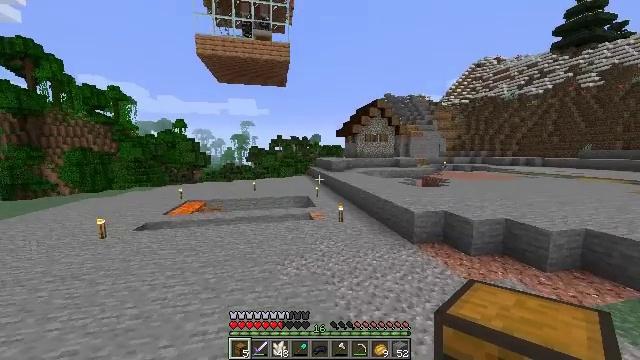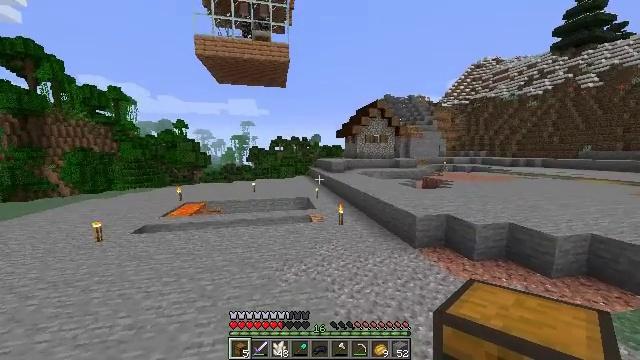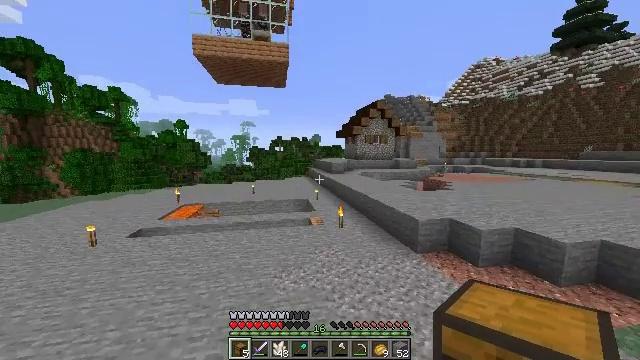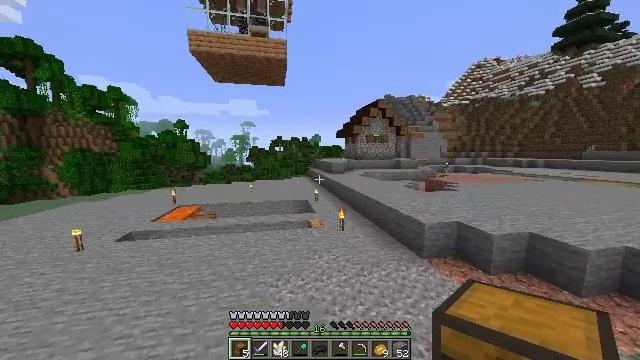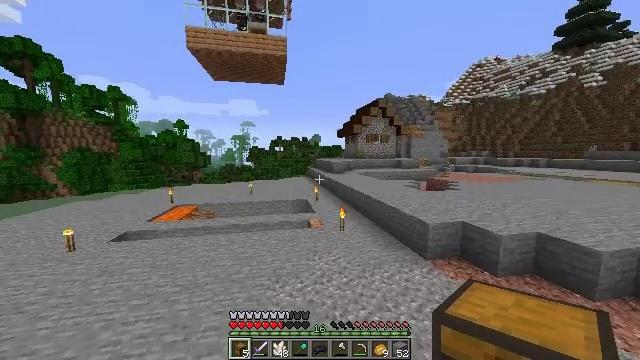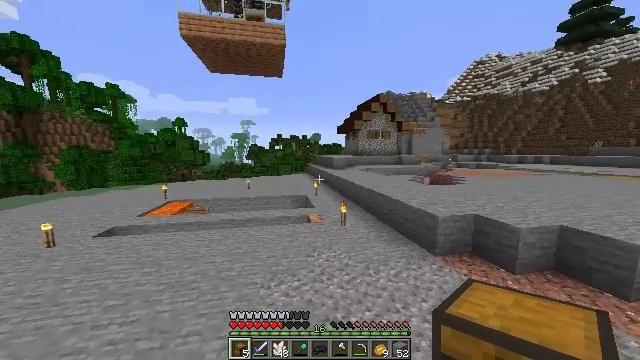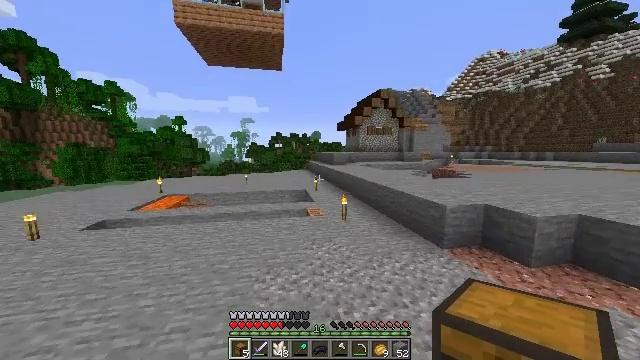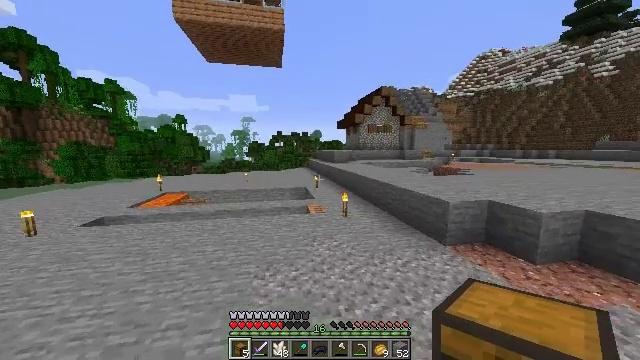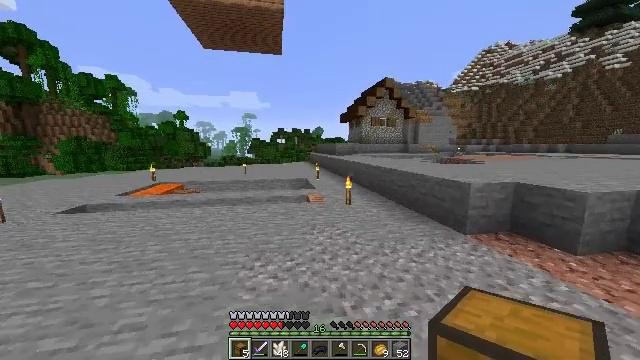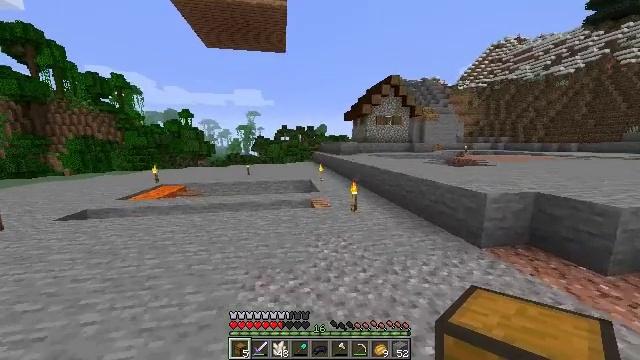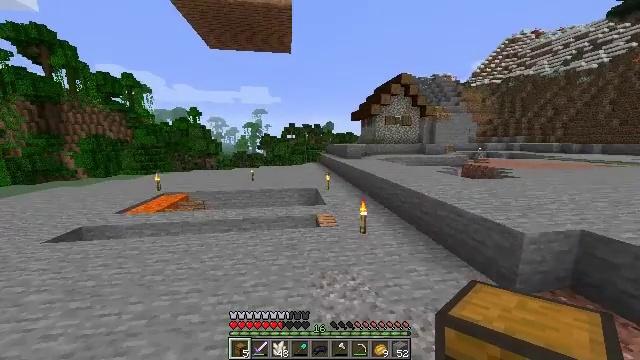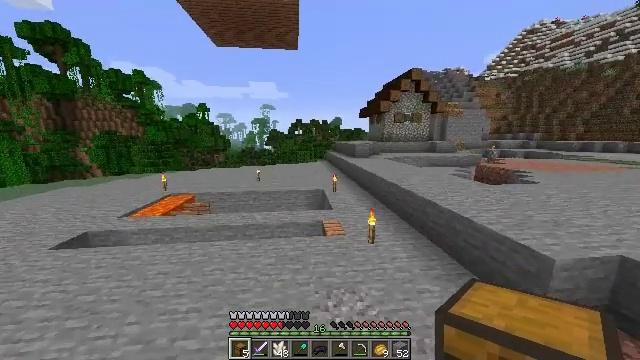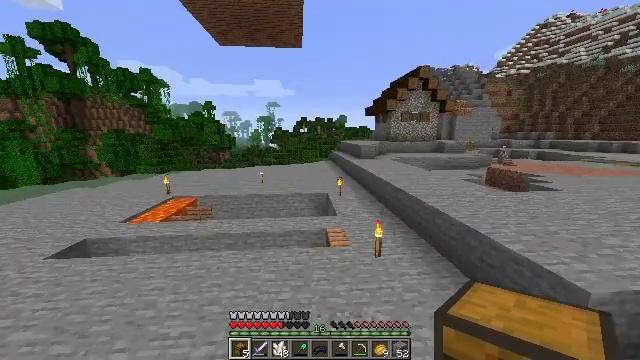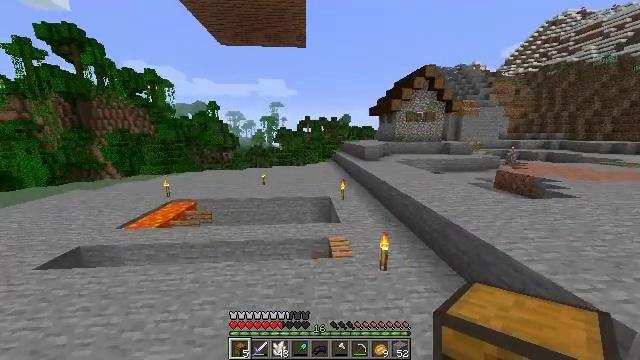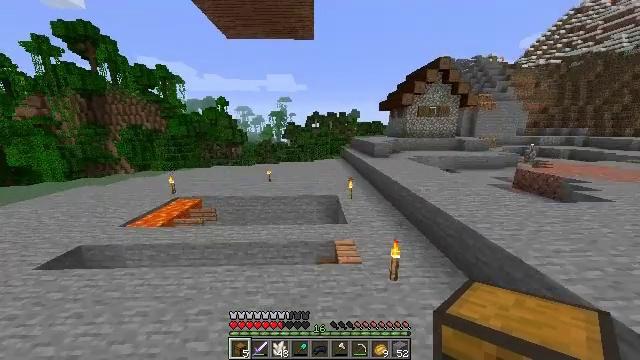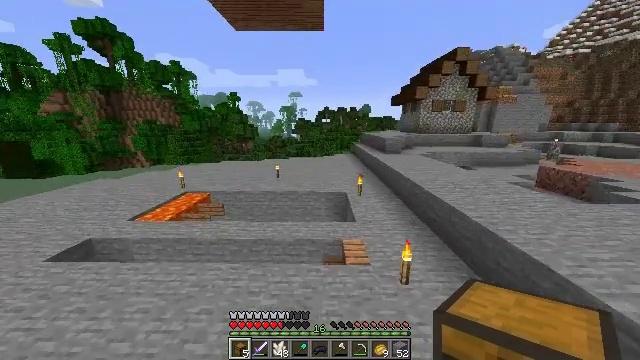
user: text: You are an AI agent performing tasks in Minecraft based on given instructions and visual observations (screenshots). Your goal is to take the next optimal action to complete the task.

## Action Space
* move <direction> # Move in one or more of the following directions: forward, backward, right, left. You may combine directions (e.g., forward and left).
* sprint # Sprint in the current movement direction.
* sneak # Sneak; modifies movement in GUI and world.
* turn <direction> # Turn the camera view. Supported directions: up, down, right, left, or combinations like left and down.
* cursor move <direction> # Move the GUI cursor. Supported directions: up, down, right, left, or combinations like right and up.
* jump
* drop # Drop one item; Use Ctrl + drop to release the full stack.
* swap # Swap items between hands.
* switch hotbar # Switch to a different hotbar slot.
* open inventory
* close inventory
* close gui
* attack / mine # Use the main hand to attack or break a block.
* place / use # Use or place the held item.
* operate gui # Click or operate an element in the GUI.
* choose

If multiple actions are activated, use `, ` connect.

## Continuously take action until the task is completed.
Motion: motion action
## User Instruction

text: Obtain a hopper using iron and a chest.
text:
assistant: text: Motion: move forward, jump
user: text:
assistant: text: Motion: move forward, jump
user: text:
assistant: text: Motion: move forward, jump
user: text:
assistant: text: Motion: move forward, jump
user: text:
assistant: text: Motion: move forward, sprint, jump
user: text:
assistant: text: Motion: move forward, sprint, jump
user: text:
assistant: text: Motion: move forward, sprint, jump
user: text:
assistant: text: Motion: move forward, sprint, jump
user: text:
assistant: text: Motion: move forward, turn left, jump
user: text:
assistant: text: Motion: move forward, turn left, jump
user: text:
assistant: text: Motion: move forward, turn left and down, jump
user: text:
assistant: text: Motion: move forward, turn left, jump
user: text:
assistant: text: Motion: move forward, jump
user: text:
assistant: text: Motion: move forward and move right, turn left and down
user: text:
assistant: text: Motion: move forward and move right, turn left and down
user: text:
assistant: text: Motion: move forward and move right, turn left
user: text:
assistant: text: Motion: move forward and move right, turn left and down
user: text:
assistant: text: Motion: move forward and move right, turn left and down
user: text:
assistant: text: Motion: move forward and move right, turn left and down
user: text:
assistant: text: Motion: move forward and move right, turn left and down
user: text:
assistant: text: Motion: move forward and move right, turn left and down
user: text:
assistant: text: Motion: move forward and move right, turn left and down
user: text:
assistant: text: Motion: move forward and move right, turn left and down
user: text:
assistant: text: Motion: move forward and move right, turn left and down
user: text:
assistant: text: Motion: move forward and move right, turn left and down
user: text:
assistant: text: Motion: move forward and move right, turn left and down
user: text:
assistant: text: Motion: move forward and move right, turn left and down
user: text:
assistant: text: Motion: move right, turn left and down
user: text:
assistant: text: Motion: move right, turn left and down
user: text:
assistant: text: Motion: turn left